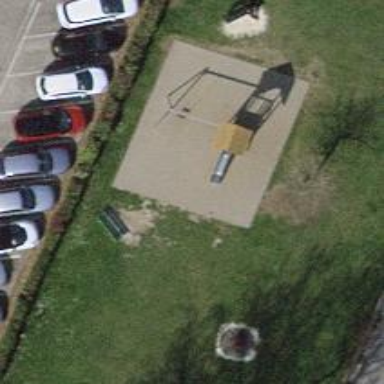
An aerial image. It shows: Playground area for leisure land.